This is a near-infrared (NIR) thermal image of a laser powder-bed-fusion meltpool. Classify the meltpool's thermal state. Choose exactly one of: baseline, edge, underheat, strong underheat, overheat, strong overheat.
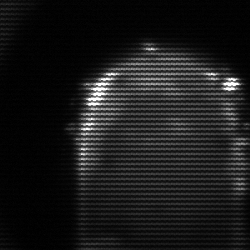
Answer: baseline